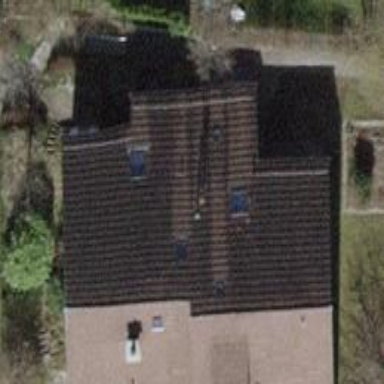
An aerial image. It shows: Building with tiled roof.